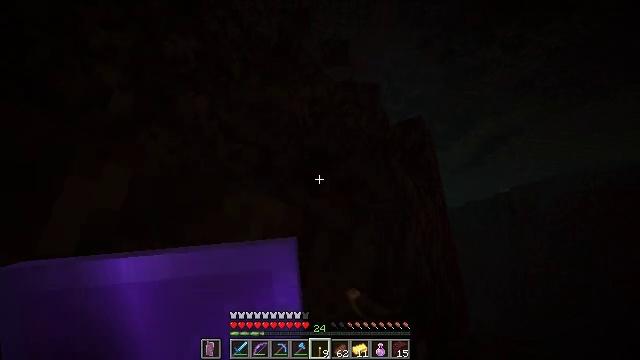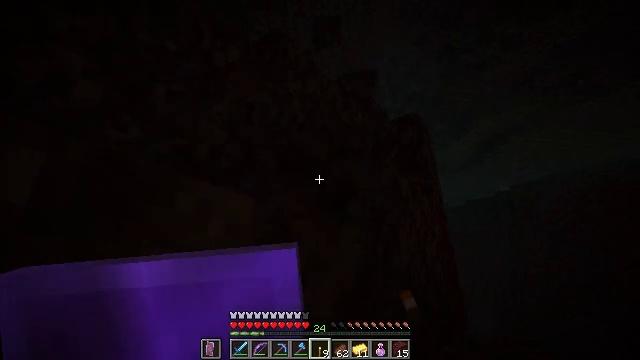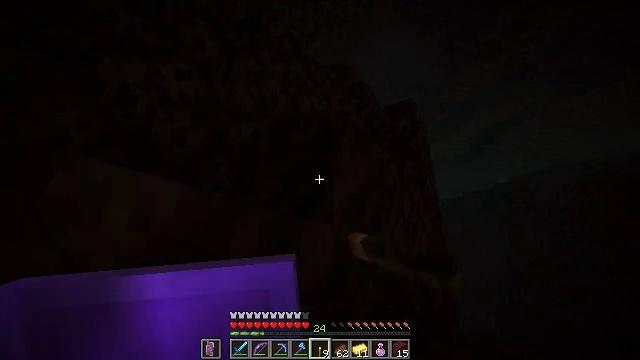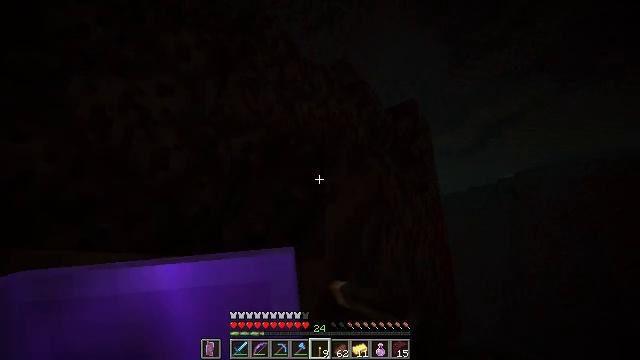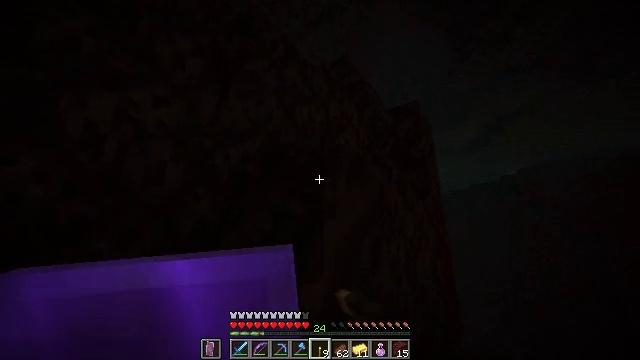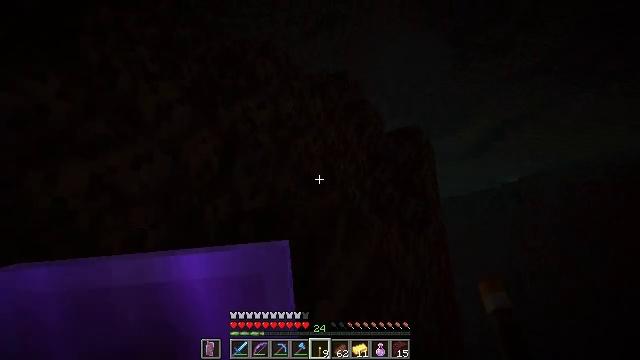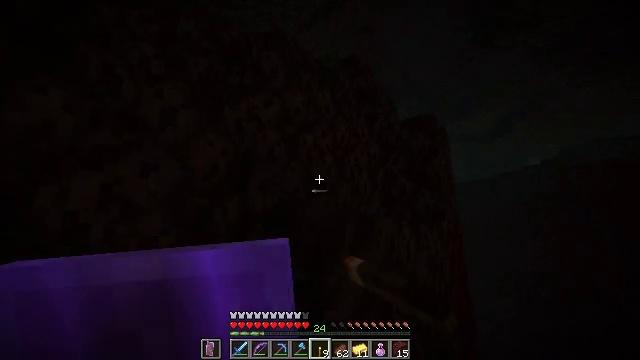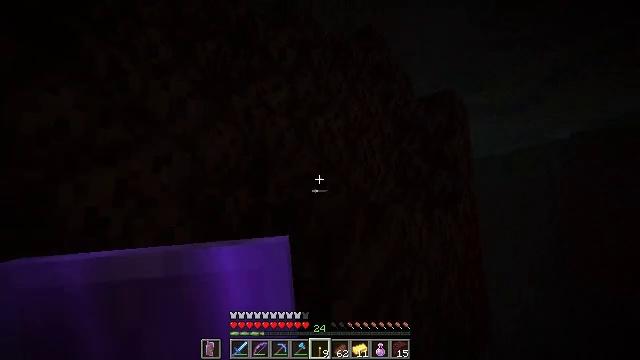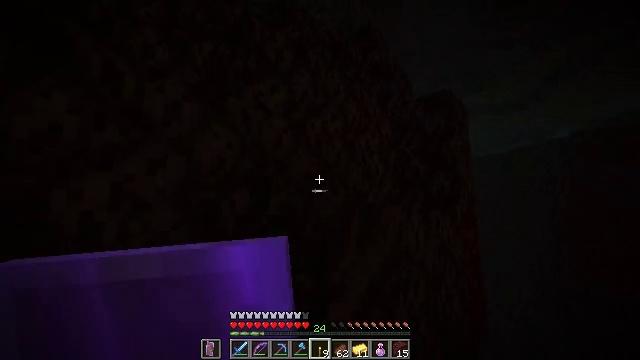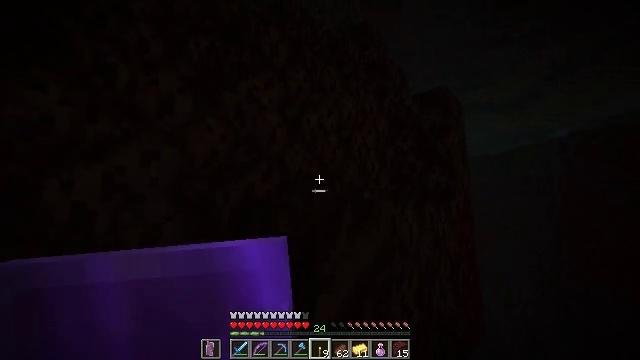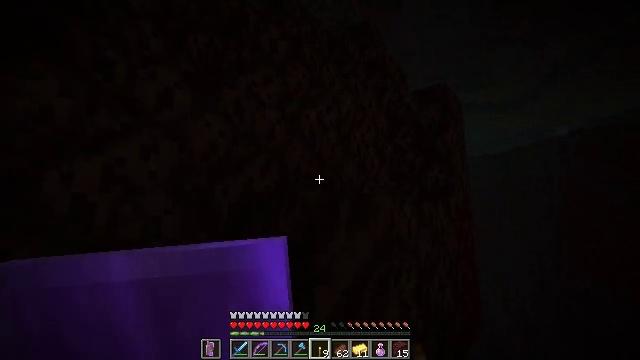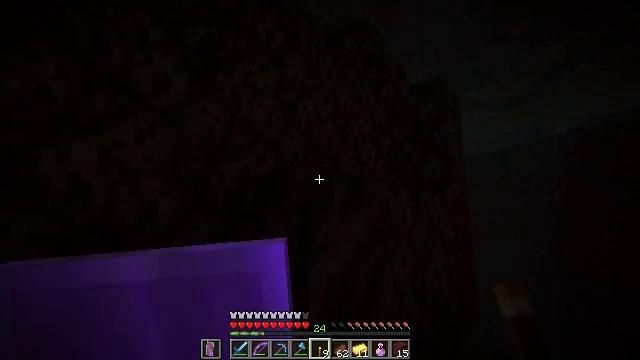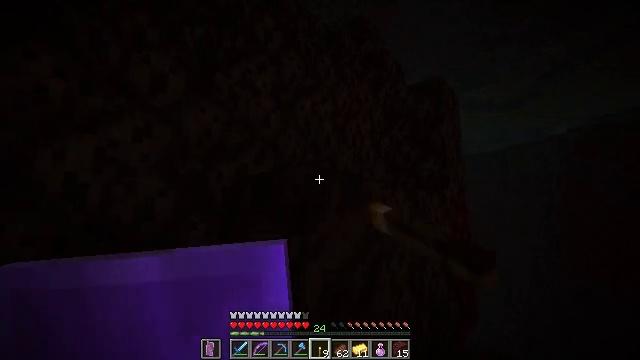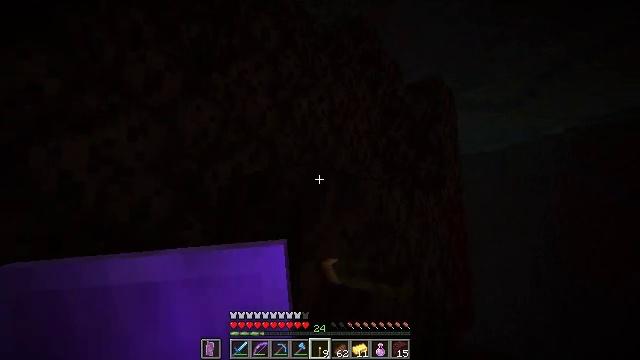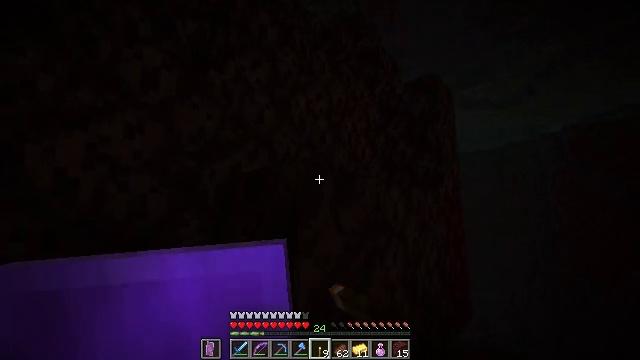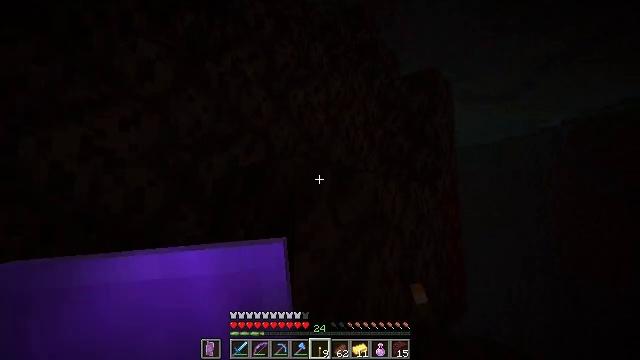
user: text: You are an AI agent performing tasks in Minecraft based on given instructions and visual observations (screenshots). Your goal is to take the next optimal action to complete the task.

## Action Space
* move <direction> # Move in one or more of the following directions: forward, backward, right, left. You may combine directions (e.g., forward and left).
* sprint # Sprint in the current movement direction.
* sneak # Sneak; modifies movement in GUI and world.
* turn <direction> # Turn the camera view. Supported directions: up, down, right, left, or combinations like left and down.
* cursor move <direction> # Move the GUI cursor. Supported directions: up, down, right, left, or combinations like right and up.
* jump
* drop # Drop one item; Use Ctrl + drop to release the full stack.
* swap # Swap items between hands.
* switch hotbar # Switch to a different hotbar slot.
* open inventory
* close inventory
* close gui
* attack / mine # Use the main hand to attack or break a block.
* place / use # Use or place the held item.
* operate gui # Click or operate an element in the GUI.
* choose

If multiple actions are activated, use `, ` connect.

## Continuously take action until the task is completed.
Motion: motion action
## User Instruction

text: Remove layers of soul soil.
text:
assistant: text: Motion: move forward and move right, attack / mine
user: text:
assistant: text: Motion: move forward and move right, turn down, attack / mine
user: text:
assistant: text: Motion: move forward and move right, turn down, attack / mine, jump
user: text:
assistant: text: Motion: move forward and move right, turn down, attack / mine, jump
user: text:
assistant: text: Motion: move forward and move right, attack / mine, jump
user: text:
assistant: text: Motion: move right, turn left and down
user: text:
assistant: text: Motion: turn left and down
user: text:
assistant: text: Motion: no_op
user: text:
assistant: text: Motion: no_op
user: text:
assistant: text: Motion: no_op
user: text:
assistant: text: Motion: attack / mine
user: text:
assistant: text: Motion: attack / mine
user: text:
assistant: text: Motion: attack / mine
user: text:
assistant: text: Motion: attack / mine
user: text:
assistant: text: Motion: turn down, attack / mine
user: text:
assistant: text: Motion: attack / mine
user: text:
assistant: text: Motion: attack / mine
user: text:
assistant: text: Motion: attack / mine
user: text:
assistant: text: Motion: attack / mine
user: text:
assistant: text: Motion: turn down, attack / mine
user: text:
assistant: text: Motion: turn down, attack / mine
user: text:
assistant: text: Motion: turn down, attack / mine
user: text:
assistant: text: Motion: attack / mine
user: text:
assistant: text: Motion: attack / mine
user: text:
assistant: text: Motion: attack / mine
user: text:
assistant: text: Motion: attack / mine
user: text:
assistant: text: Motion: turn down, attack / mine
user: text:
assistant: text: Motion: turn down, attack / mine
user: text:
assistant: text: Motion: attack / mine
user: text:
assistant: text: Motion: attack / mine